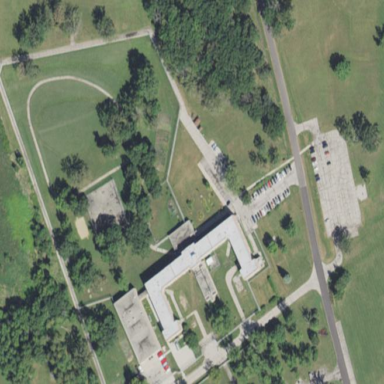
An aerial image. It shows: Prison.